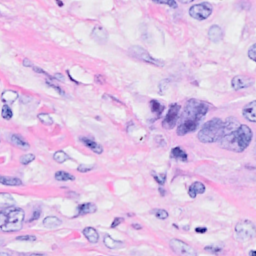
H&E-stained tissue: Breast